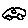
Label: car